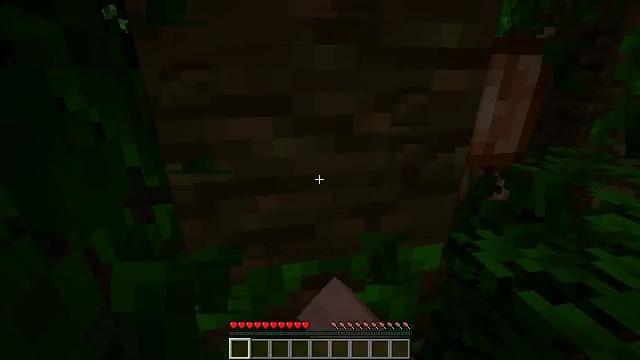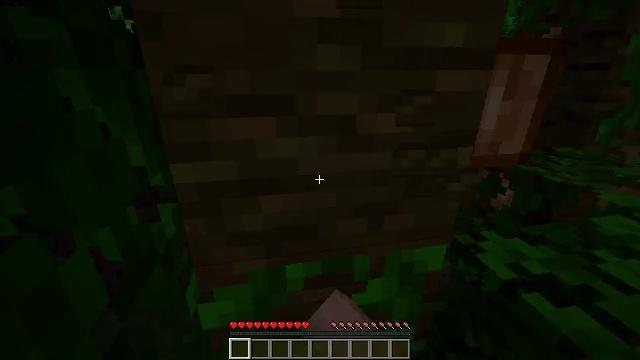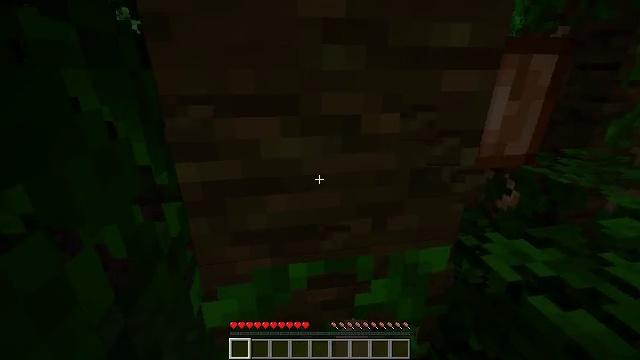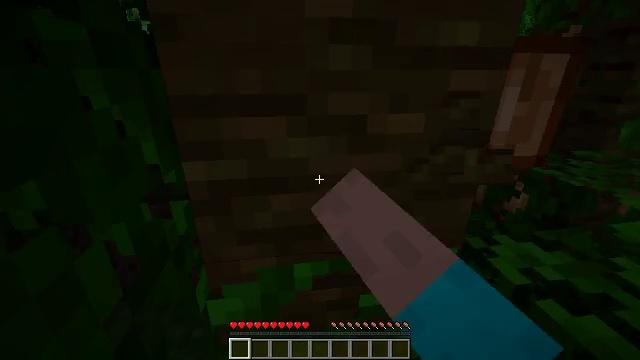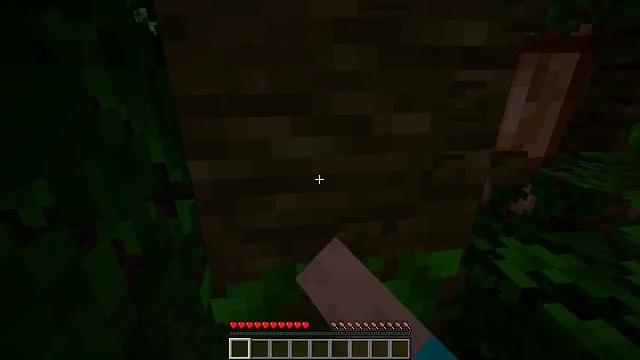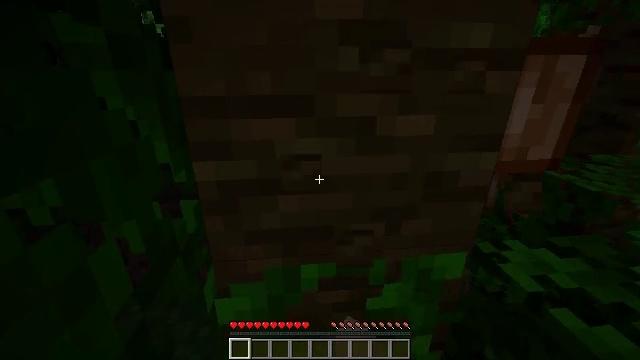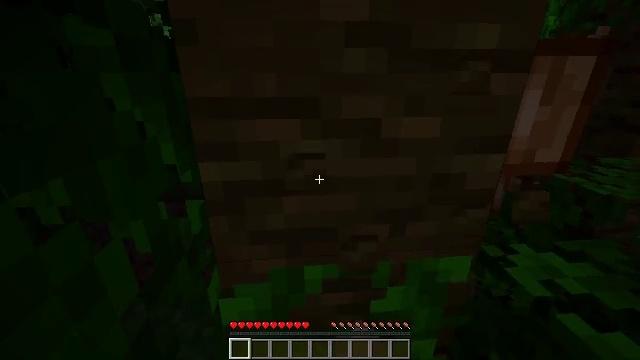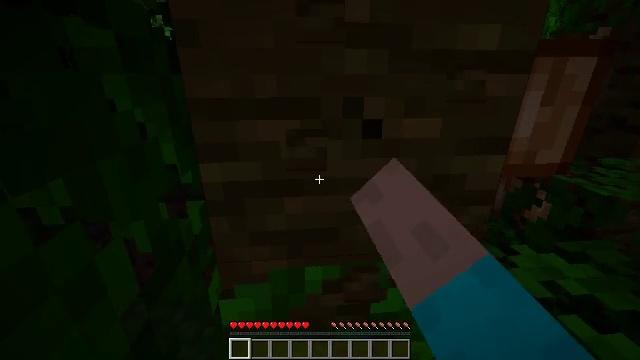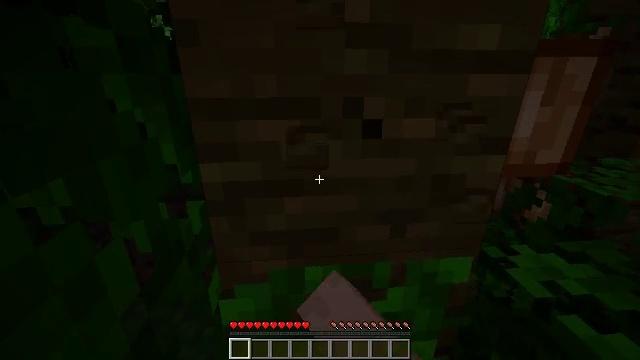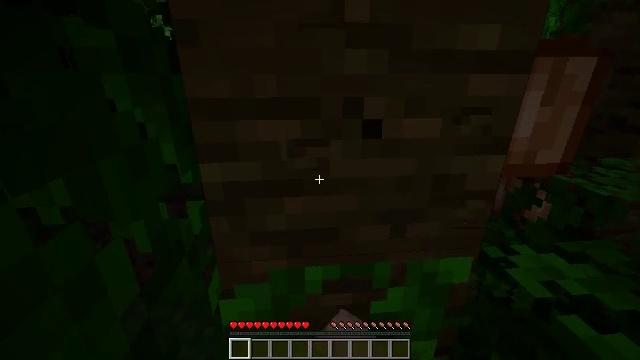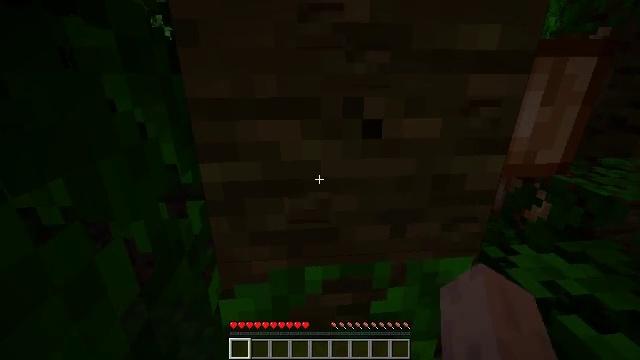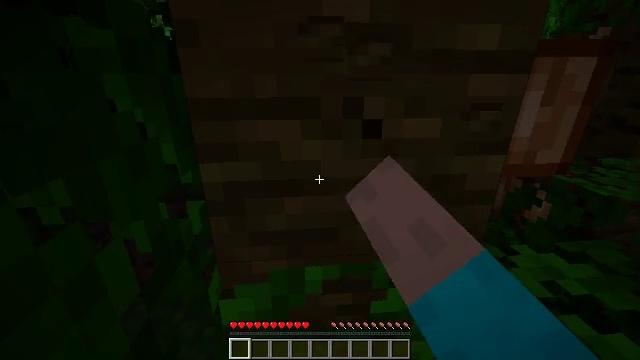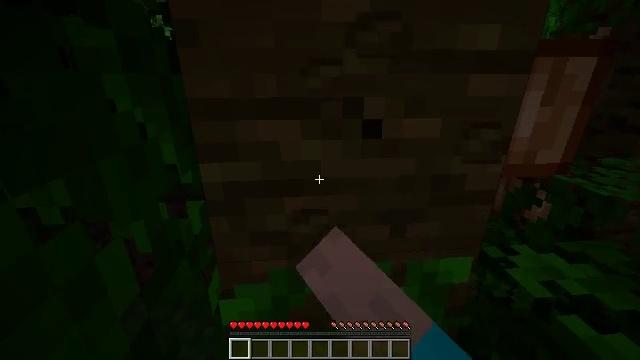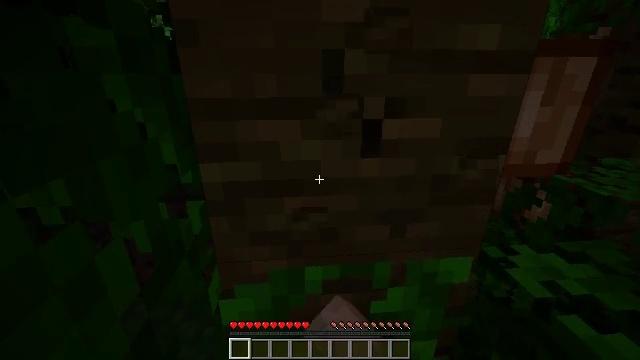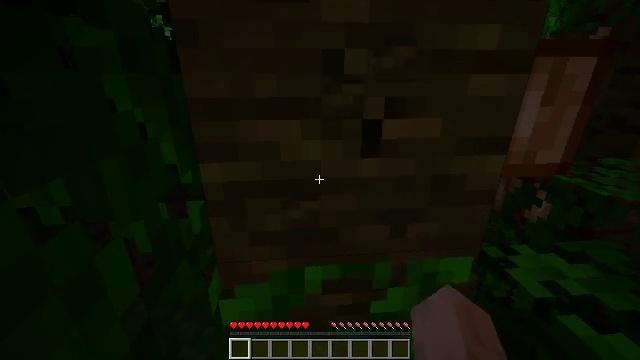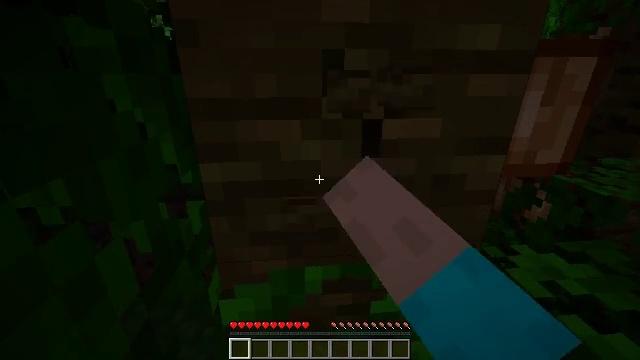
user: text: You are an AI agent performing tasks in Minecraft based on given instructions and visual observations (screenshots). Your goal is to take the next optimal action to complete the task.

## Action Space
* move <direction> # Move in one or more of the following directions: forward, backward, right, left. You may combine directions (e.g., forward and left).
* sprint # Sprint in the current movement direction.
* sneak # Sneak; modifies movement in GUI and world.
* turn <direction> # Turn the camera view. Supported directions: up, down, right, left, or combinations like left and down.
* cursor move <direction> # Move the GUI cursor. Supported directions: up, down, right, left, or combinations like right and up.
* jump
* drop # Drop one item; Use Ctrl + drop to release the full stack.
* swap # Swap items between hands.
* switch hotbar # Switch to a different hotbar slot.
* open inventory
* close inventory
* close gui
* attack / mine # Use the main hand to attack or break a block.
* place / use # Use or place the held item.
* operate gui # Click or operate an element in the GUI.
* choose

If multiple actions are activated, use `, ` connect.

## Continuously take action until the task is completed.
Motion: motion action
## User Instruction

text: Chop down a jungle log from the jungle tree.
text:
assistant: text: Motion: attack / mine
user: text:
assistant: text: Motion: attack / mine
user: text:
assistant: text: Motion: turn left, attack / mine
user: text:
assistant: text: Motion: turn left, attack / mine
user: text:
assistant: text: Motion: attack / mine
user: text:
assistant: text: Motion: turn left, attack / mine
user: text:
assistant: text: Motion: attack / mine
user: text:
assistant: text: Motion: attack / mine
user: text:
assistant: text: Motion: attack / mine
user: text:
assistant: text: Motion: attack / mine
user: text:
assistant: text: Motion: attack / mine
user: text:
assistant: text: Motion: attack / mine
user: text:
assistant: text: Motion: attack / mine
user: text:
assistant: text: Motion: attack / mine
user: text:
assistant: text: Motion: attack / mine
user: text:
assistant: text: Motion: attack / mine
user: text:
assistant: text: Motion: attack / mine
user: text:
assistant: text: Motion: turn left and up, attack / mine
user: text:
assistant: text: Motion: turn left and up, attack / mine
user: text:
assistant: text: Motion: attack / mine
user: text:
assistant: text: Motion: attack / mine
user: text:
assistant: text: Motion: attack / mine
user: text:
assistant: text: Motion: attack / mine
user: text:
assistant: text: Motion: attack / mine
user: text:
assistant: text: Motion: attack / mine
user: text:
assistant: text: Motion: attack / mine
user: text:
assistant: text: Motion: attack / mine
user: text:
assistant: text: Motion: attack / mine
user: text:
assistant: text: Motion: attack / mine
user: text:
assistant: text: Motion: attack / mine